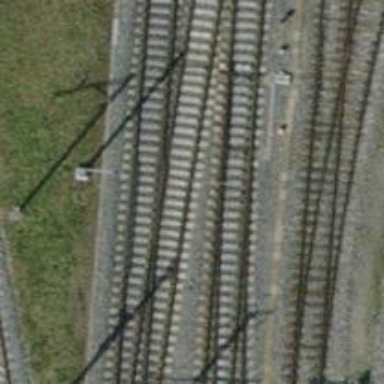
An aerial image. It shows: Railway switch.